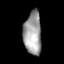
Tissue: lung
Cell type: T cells
Senescence score: 0.2013
Nuclear area (px): 746
Mean DAPI intensity: 159.395